Question: When we want to log-out from the google/gmail account, we click on the profile picture displayed at the right most of the Google bar. The scenario with the pop-up is shown in below figure.

What does this functionality called in jQuery, HTML? I think it's not a modal pop-up as it's not appearing on the existing content of a page and background content is non-clickable. Also it can't be called as tool-tip as it's not showing up on mouse hover, we need to click on profile picture to see the log out button. So what does it called?
I'm asking this thing curiously because I need to implement same functionality in my website. That is when user clicks on specific text the pop-up/tool-tip(for now I'm using these words for your understanding only, may be I'm using wrong words). As I don't know the exact word for this functionality I'm not able to find out such jQuery plugin on internet which would behave the same way.
One more thing is that I want to use a form in this pop-up/tool-tip which would be submitted to PHP using AJAX.
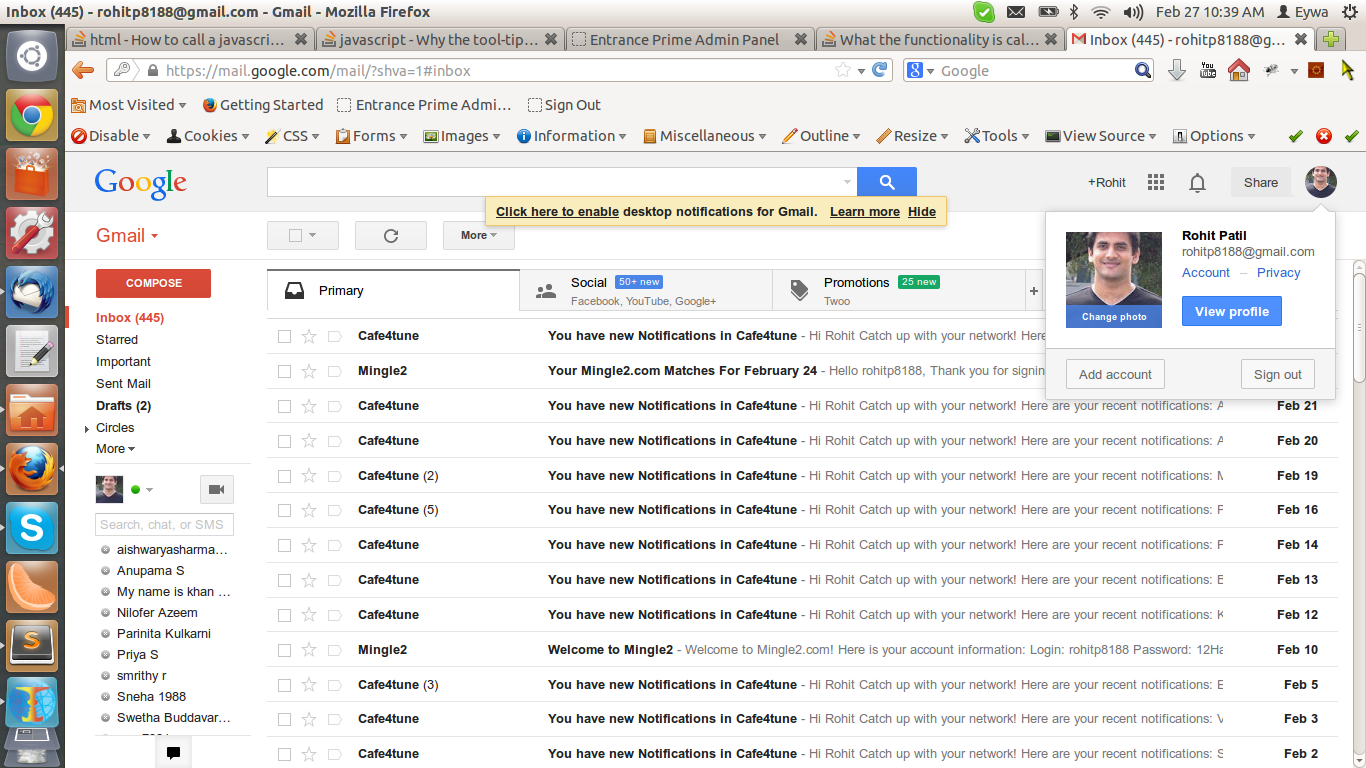
Answer: Popover!
Example API from a popular CSS/JS toolkit:
<URL>